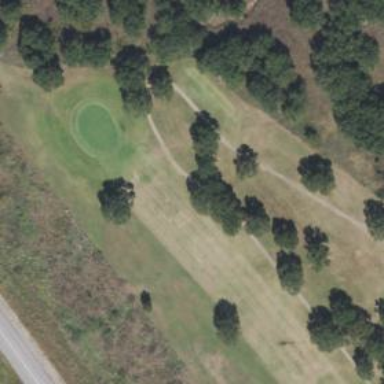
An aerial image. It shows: Path for golf carts.